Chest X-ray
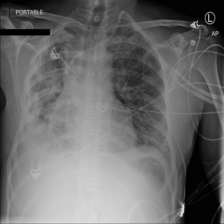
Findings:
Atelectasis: negative
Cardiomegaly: positive
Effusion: positive
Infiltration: negative
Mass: negative
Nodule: negative
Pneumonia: negative
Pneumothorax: negative
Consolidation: positive
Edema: negative
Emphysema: negative
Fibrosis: negative
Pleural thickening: negative
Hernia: negative